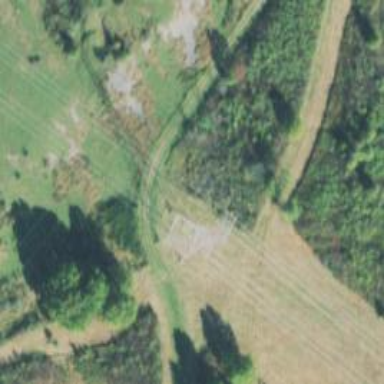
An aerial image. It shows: Lattice structure tower used for power transmission.